Question: I decided to change the layout on my component in Netbeans GUI builder (aka Matisse).

Now it has completely screwed up my panel. I want to add a main panel to the center (ie default), and then add other components to the left or the right, however in Netbeans I don't see any option in the builder to add something NORTH, SOUTH etc.
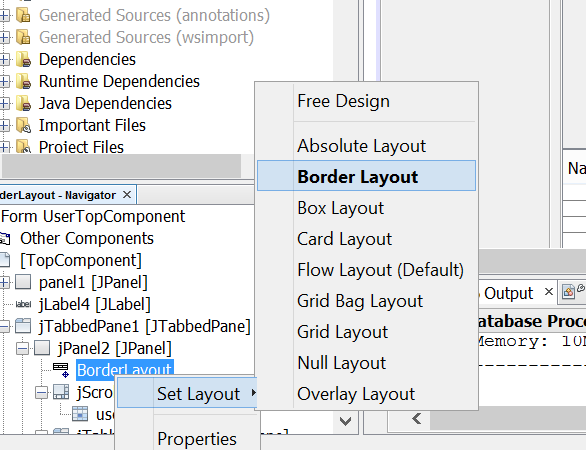
Answer: Go to the desired component and right-click in properties then layout and then select the desired direction.